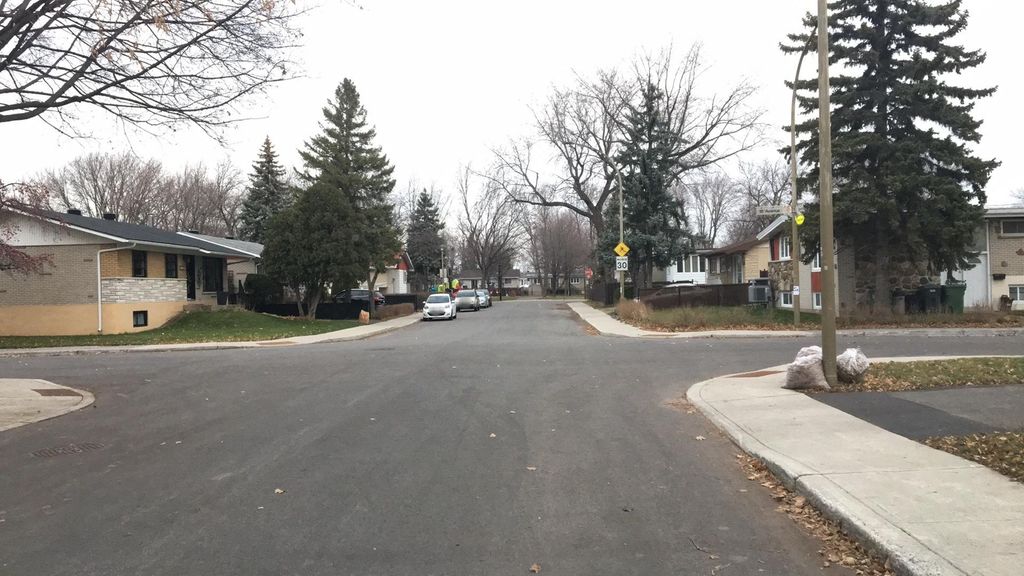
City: montreal